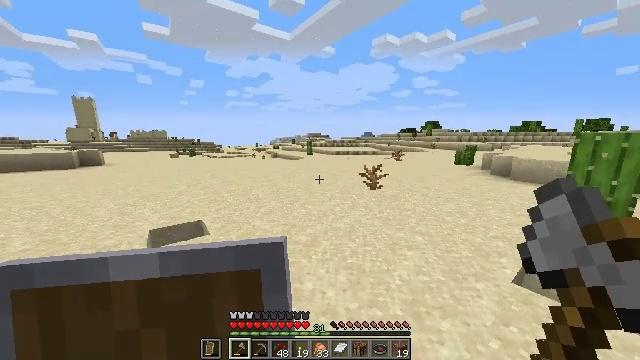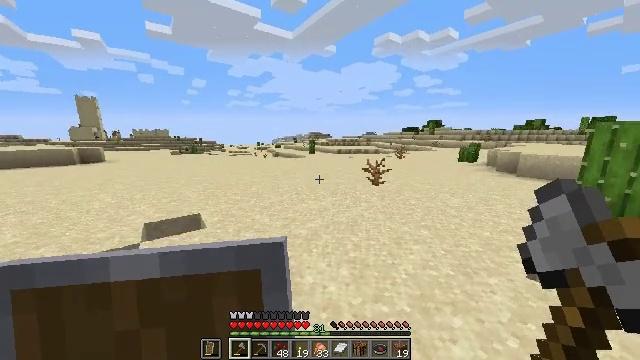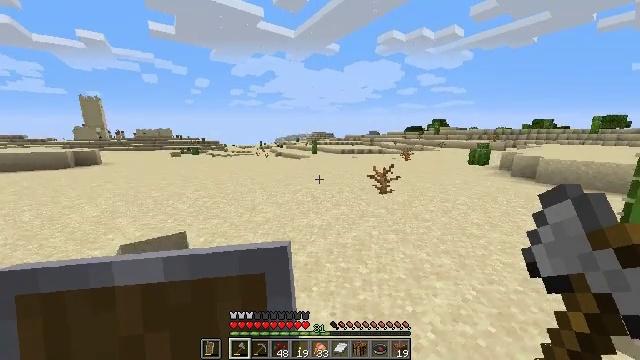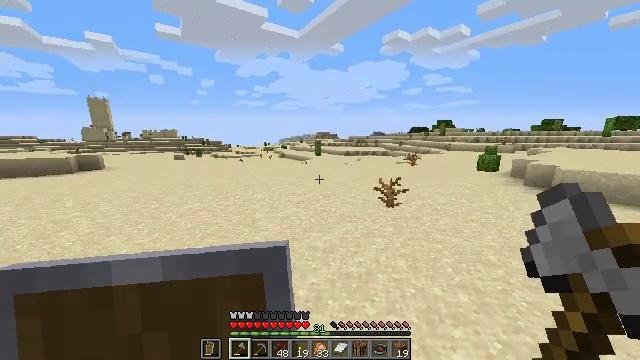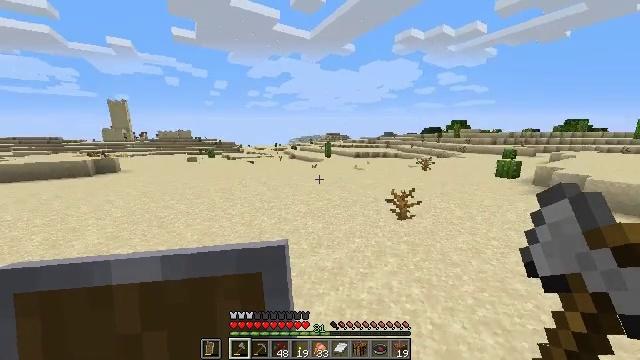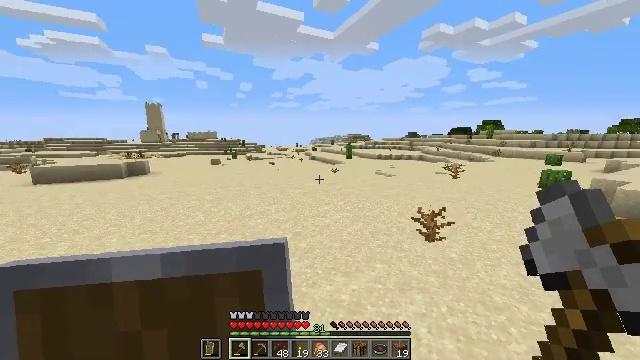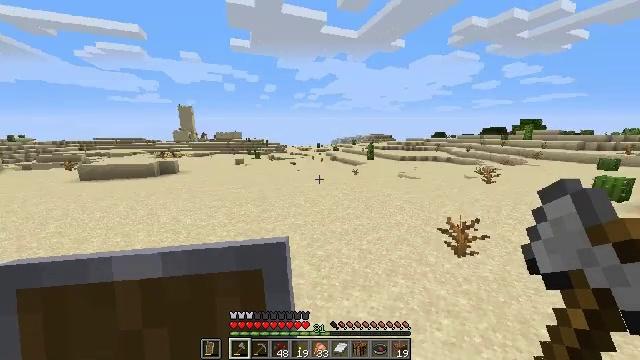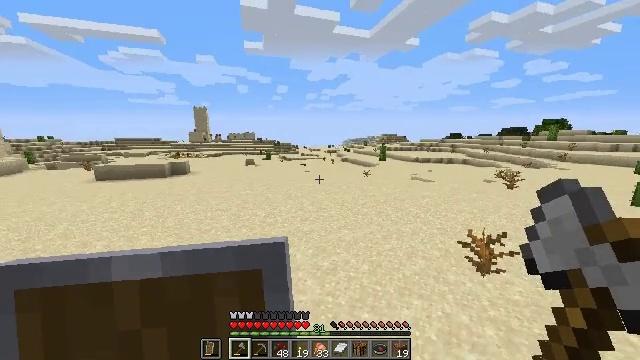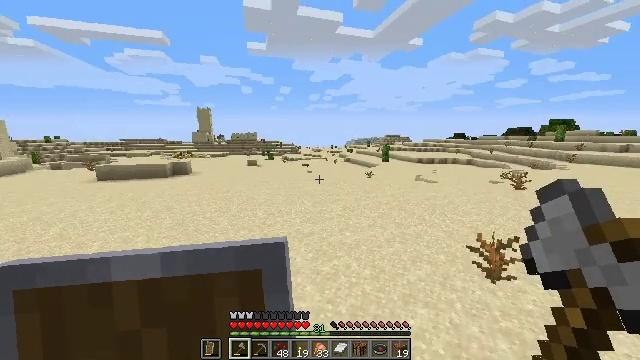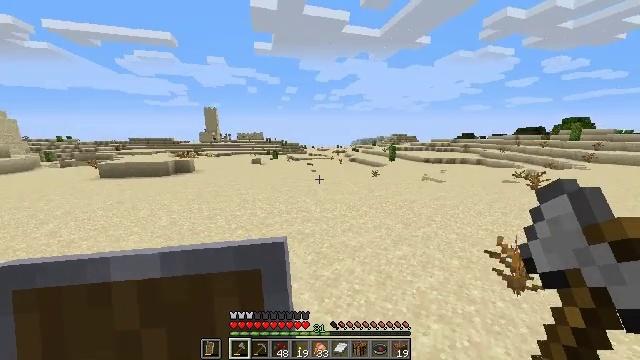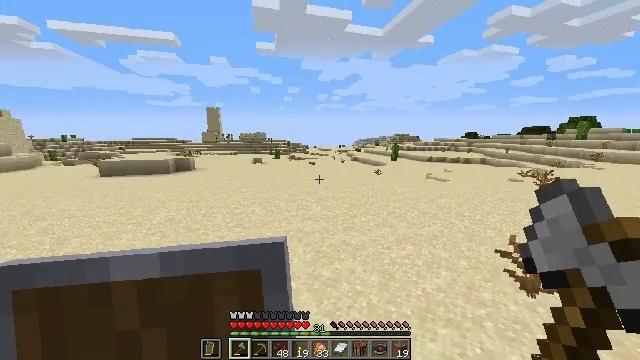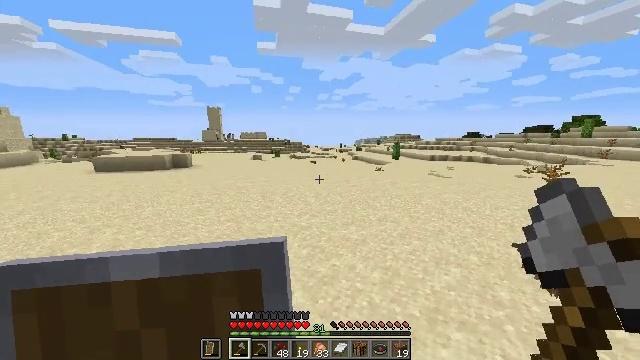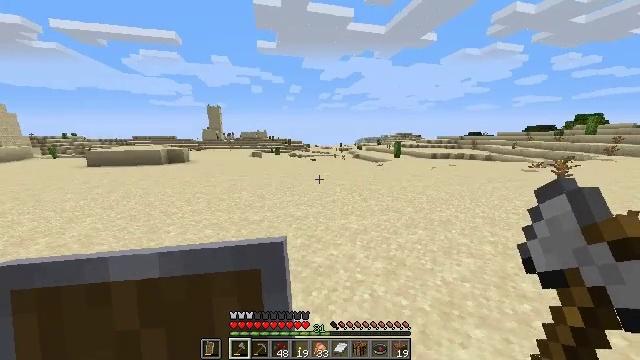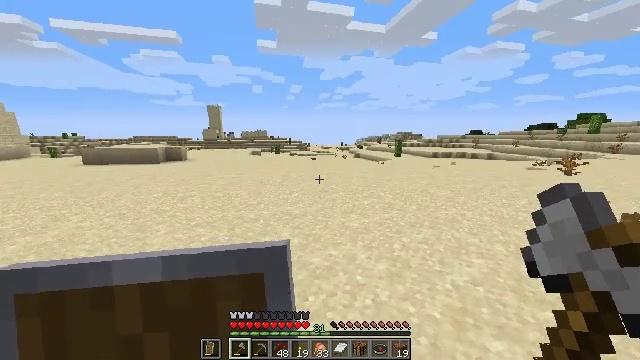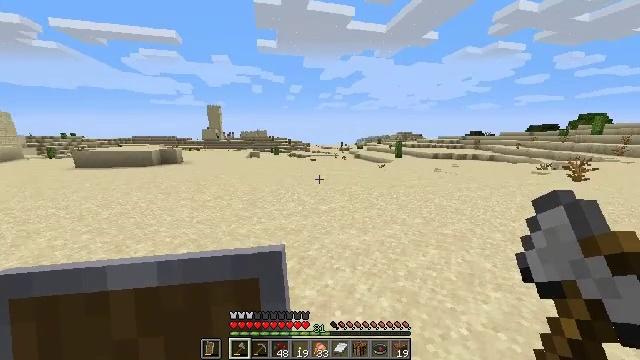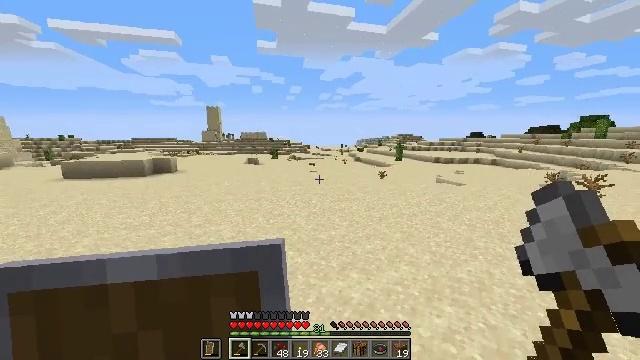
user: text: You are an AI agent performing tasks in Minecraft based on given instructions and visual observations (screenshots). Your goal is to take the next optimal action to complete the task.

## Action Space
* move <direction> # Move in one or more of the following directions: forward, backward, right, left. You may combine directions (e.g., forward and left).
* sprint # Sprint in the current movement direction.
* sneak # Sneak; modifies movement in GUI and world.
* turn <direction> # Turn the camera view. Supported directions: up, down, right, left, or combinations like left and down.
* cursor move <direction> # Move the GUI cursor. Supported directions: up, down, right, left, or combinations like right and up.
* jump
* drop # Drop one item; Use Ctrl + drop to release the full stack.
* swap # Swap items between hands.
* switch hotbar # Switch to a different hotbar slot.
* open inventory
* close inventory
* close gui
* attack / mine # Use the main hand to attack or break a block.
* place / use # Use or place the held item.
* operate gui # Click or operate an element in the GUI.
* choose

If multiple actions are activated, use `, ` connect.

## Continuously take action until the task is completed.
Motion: motion action
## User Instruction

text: Mine sand by the water.
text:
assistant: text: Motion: move forward
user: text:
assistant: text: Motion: move forward, jump
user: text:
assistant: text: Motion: move forward, turn left, jump
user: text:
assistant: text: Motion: move forward, turn left, jump
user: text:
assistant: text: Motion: move forward, turn left
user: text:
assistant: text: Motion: move forward, turn left
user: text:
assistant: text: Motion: move forward, turn left
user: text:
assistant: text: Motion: move forward
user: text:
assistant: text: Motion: move forward, turn left
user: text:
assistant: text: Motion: move forward
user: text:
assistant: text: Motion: move forward
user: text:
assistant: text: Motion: move forward
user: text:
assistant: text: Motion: move forward
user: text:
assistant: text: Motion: move forward, jump
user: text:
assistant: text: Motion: move forward, jump
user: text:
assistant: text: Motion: move forward, jump
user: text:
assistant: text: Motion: move forward, jump
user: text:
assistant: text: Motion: move forward, jump
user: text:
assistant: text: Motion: move forward
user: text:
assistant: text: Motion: move forward
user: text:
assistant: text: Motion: move forward
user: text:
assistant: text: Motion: move forward
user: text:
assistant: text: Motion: move forward
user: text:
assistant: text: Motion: move forward
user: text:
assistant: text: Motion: move forward, turn left
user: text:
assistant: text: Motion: move forward, turn left
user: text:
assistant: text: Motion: move forward, turn left and down
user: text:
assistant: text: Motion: move forward, turn left
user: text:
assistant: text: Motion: move forward, turn left
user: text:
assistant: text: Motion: move forward, switch to hotbar 2